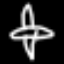
Label: airplane